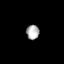
Tissue: lung
Cell type: Fibroblasts
Senescence score: 0.6199
Nuclear area (px): 183
Mean DAPI intensity: 174.727